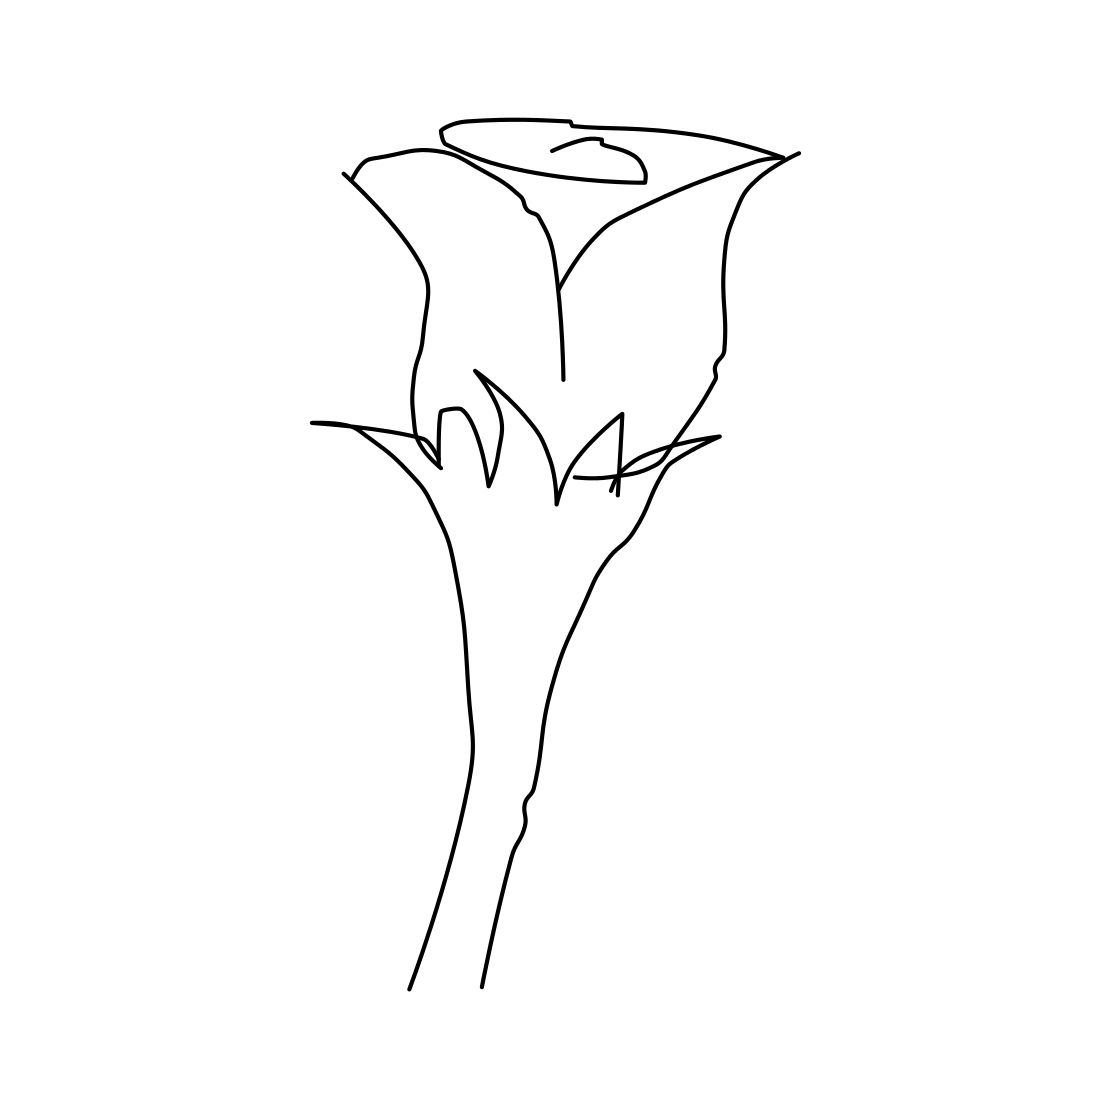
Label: flower with stem